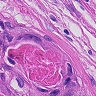
Metastatic tissue present: yes